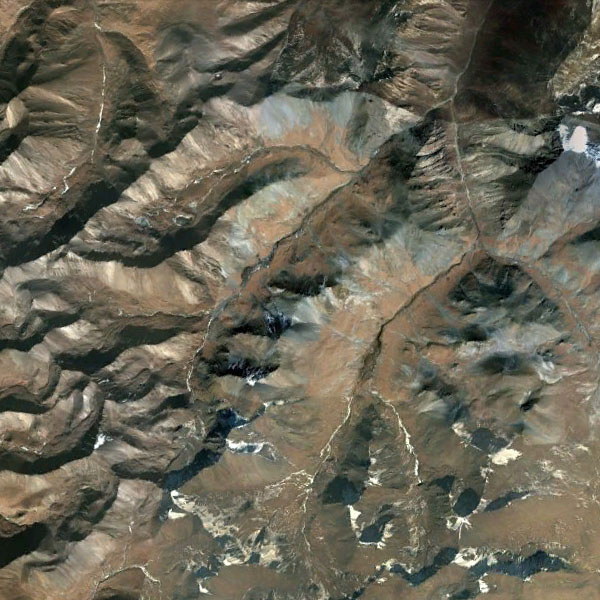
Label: Mountain